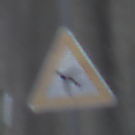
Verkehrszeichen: FlugbetriebRechts
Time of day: MorningAfternoon
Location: Outdoor (Suburban)
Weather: Overcast
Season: NotSpecified
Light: Natural